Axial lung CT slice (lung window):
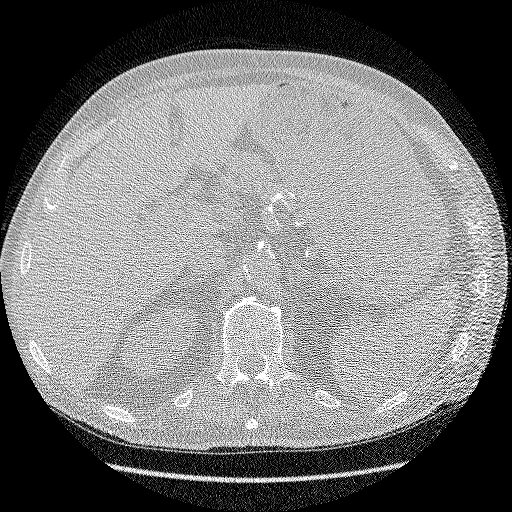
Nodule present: no